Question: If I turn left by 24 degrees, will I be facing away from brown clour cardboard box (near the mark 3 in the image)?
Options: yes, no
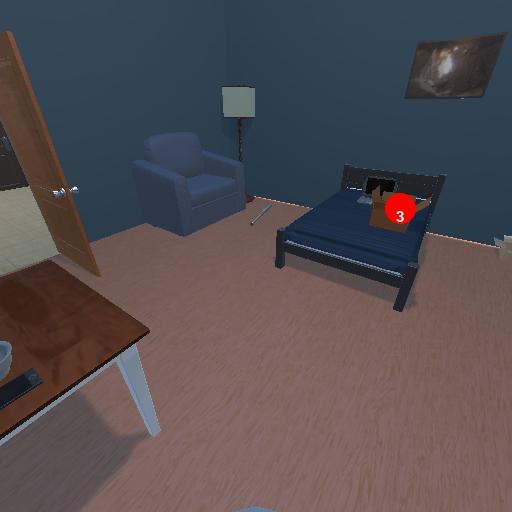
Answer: yes